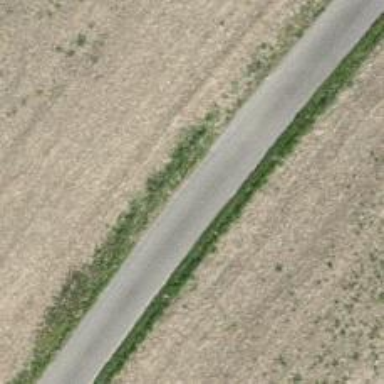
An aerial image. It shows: Paved track with grade1 quality.